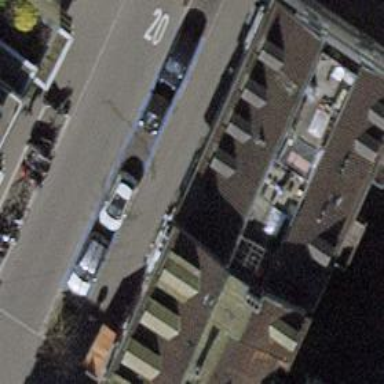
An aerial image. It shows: Parking lane designated for parking.